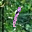
Label: 1